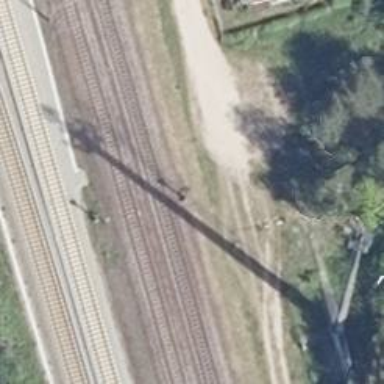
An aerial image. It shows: Railway track with contact lines for electrification.